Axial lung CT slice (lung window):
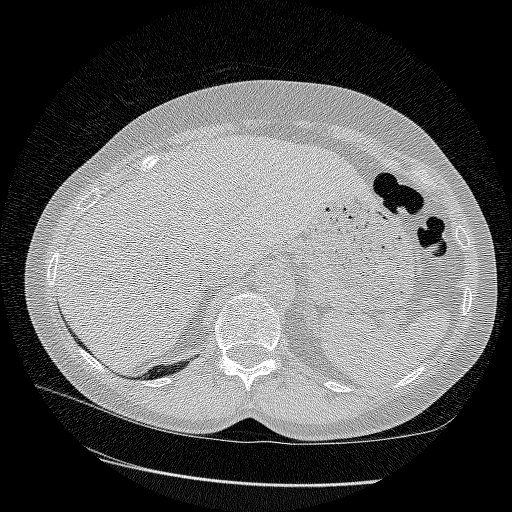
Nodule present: no